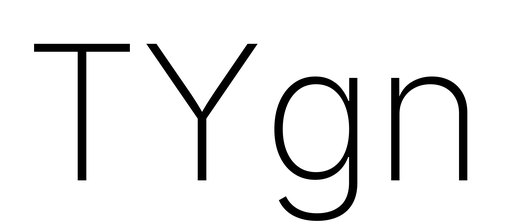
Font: Inter_ExtraLight